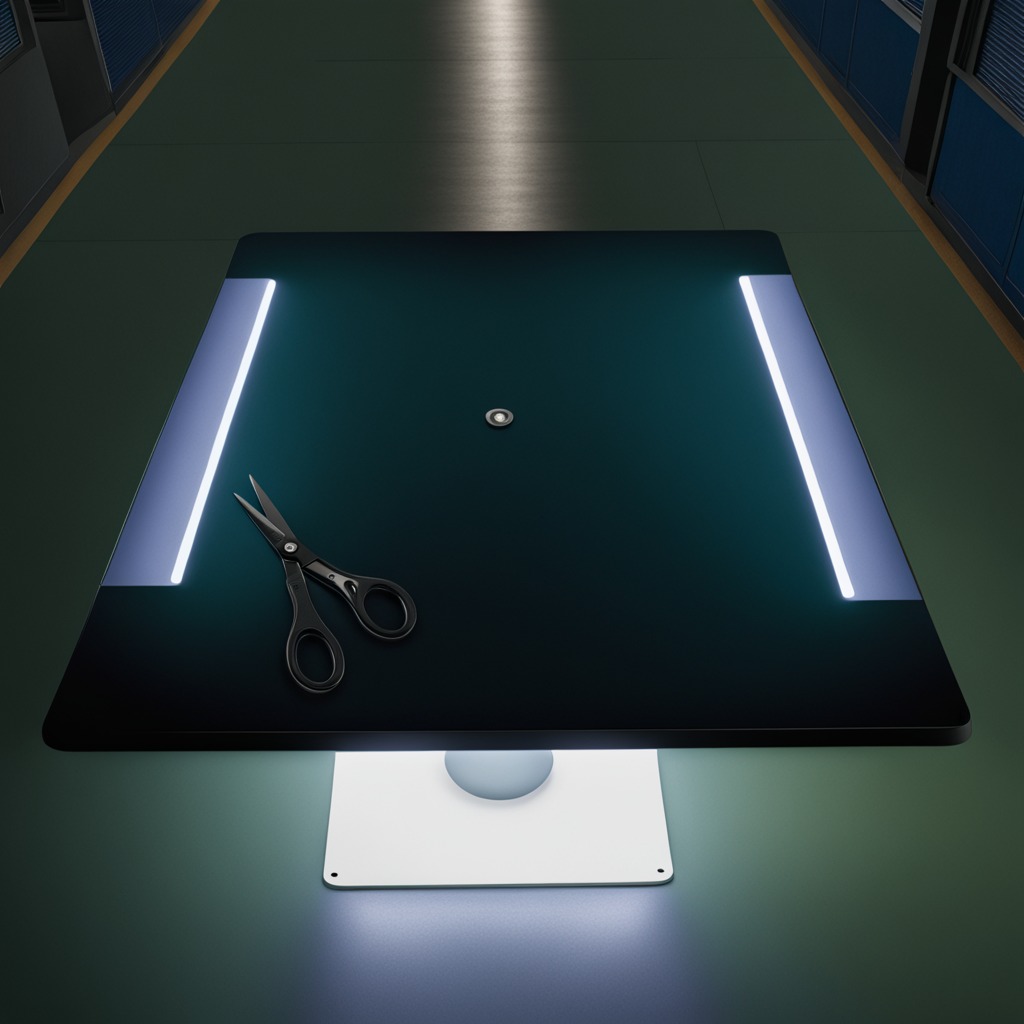
A scissor lying on a clean empty table in a railway signal maintenance room lit by harsh overhead fluorescents photorealistic surface textures crisp shadows high dynamic range